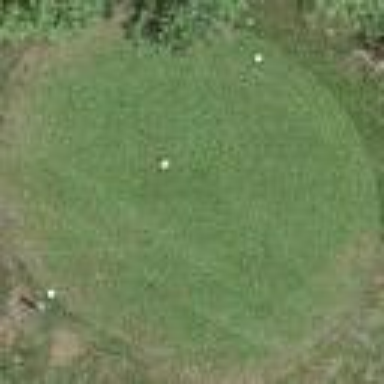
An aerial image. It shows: Golf tee.